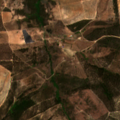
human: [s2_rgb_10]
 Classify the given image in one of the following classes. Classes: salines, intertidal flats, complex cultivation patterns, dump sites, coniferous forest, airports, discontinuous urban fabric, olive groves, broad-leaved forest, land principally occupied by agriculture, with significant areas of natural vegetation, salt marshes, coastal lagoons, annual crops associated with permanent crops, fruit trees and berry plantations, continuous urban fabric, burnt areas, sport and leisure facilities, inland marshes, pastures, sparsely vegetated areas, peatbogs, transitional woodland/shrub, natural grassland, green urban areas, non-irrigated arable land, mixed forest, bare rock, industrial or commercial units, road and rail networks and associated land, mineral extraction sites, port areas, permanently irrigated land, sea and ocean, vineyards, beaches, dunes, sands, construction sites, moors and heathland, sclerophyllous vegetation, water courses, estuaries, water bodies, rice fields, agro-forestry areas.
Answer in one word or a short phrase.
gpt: land principally occupied by agriculture, with significant areas of natural vegetation, agro-forestry areas, broad-leaved forest, sclerophyllous vegetation, transitional woodland/shrub